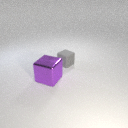
large purple metal cube to the left of small gray rubber cube